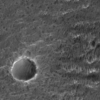
Label: not_dusty